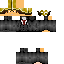
A male human skin with medium skin, wearing blonde long hair dressed in a blue suit and black pants, featuring a closed mouth.